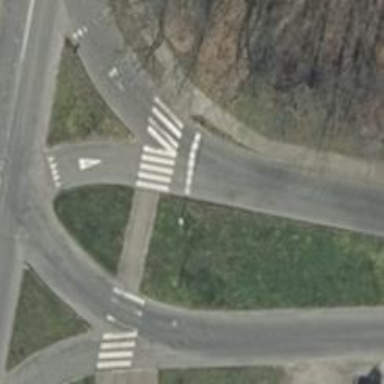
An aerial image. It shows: Zebra crossing on the road.